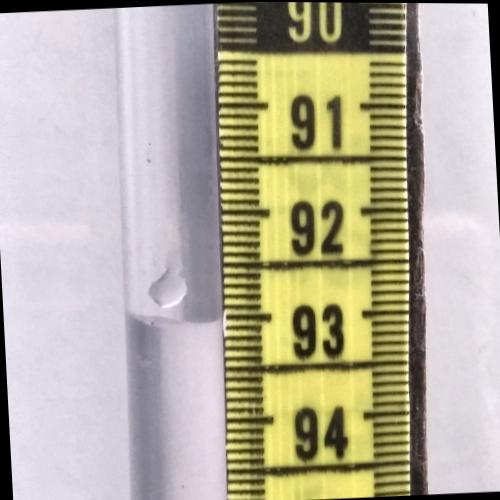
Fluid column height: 93.0 cm